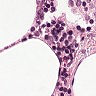
Metastatic tissue present: no